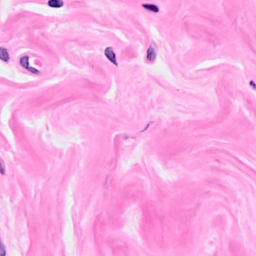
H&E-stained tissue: Breast